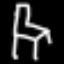
Label: chair